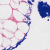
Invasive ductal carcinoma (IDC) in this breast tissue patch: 0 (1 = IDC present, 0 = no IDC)